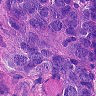
Metastatic tissue present: yes